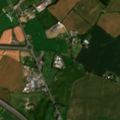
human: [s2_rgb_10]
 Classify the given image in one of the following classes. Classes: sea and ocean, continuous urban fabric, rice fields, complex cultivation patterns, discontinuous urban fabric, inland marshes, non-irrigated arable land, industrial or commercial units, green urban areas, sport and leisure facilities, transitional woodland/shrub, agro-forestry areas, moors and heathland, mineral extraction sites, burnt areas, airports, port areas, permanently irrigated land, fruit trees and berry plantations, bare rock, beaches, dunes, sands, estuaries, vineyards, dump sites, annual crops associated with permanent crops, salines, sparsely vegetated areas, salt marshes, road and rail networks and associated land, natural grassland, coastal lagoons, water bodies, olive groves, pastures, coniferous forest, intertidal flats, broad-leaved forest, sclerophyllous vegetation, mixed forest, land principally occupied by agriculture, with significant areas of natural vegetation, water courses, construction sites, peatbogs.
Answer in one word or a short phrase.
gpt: road and rail networks and associated land, non-irrigated arable land, pastures